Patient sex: M
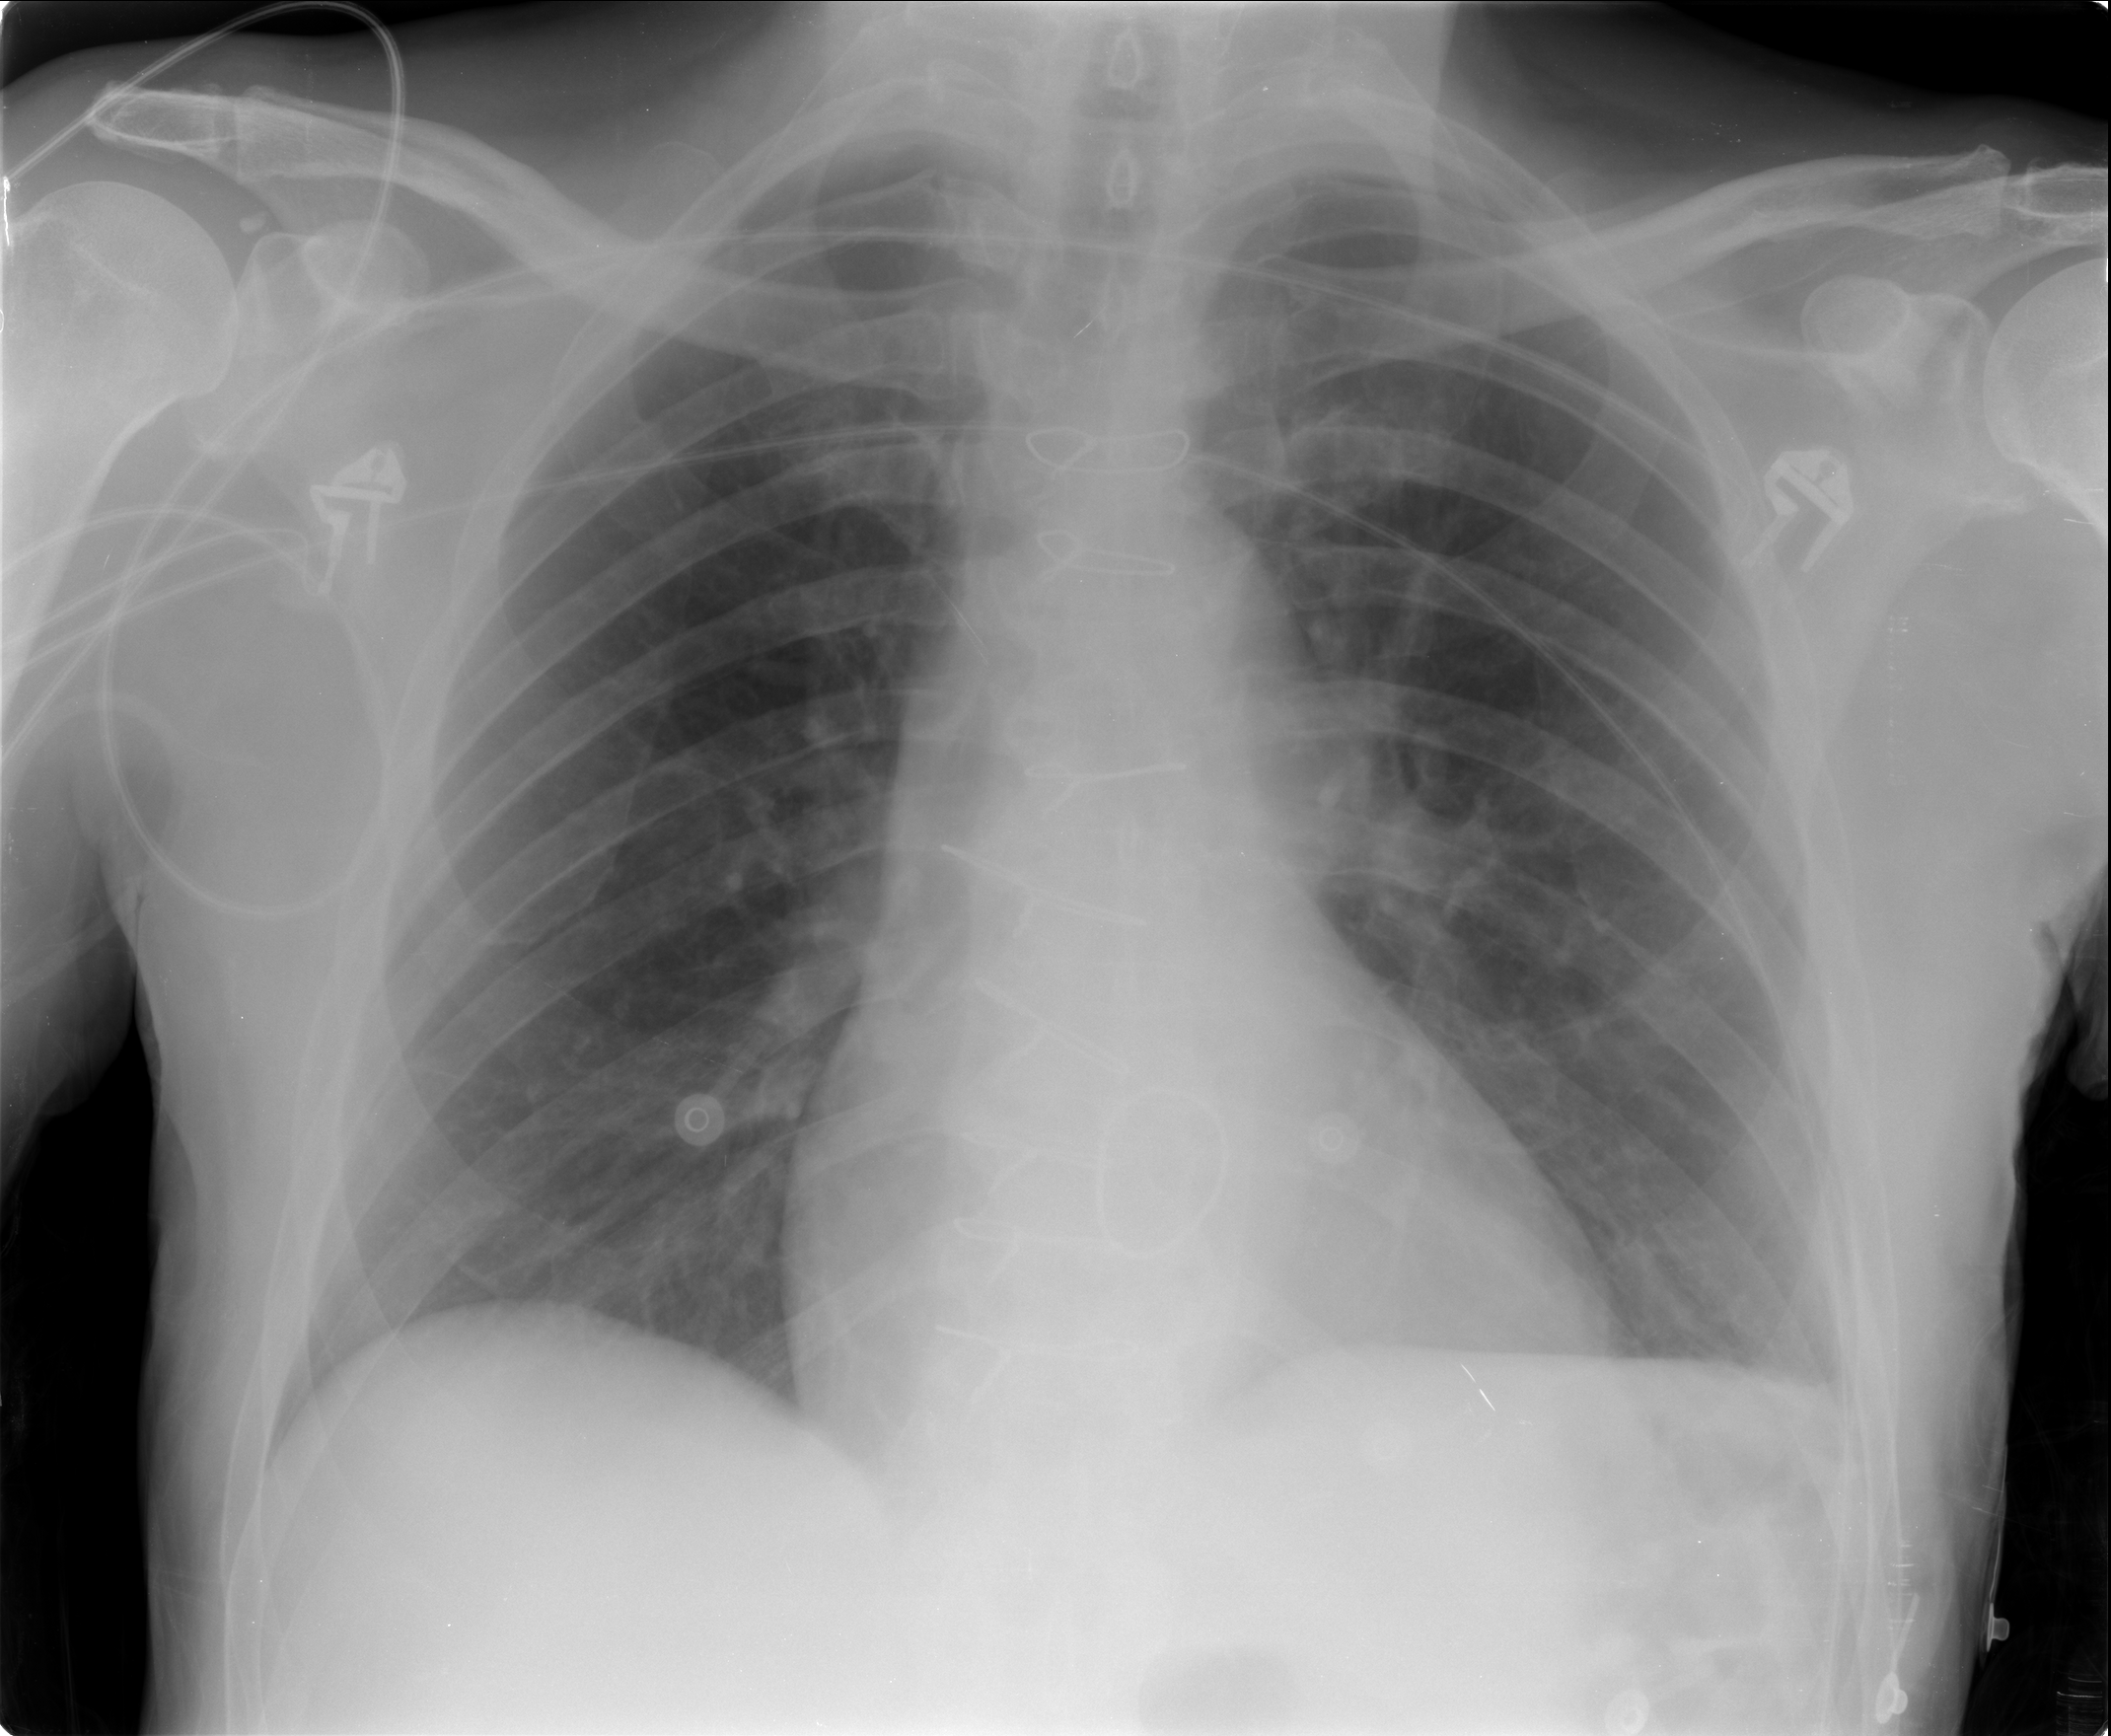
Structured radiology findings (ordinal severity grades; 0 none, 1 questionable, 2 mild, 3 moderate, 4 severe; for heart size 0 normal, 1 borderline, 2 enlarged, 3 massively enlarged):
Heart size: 0
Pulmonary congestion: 0
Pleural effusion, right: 0
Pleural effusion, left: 1
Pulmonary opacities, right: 0
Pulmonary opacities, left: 0
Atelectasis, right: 0
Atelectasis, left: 2